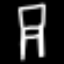
Label: chair